Aerial crown-view tile of a tropical tree (Barro Colorado Island, Panama), acquired 20240813:
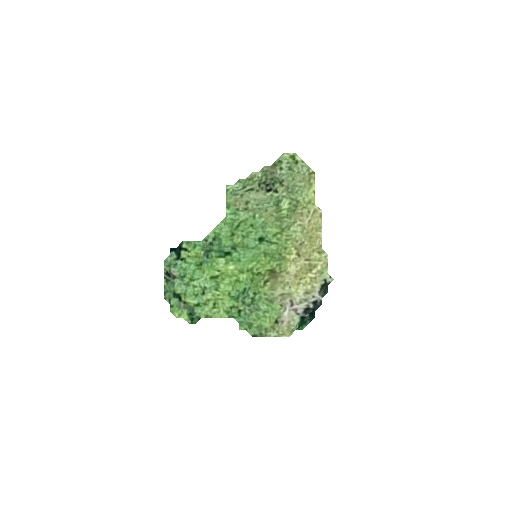
Species: Inga marginata
GBIF accepted scientific name: Inga marginata
Crown area: 30.073 m²